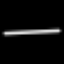
Label: line